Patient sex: M
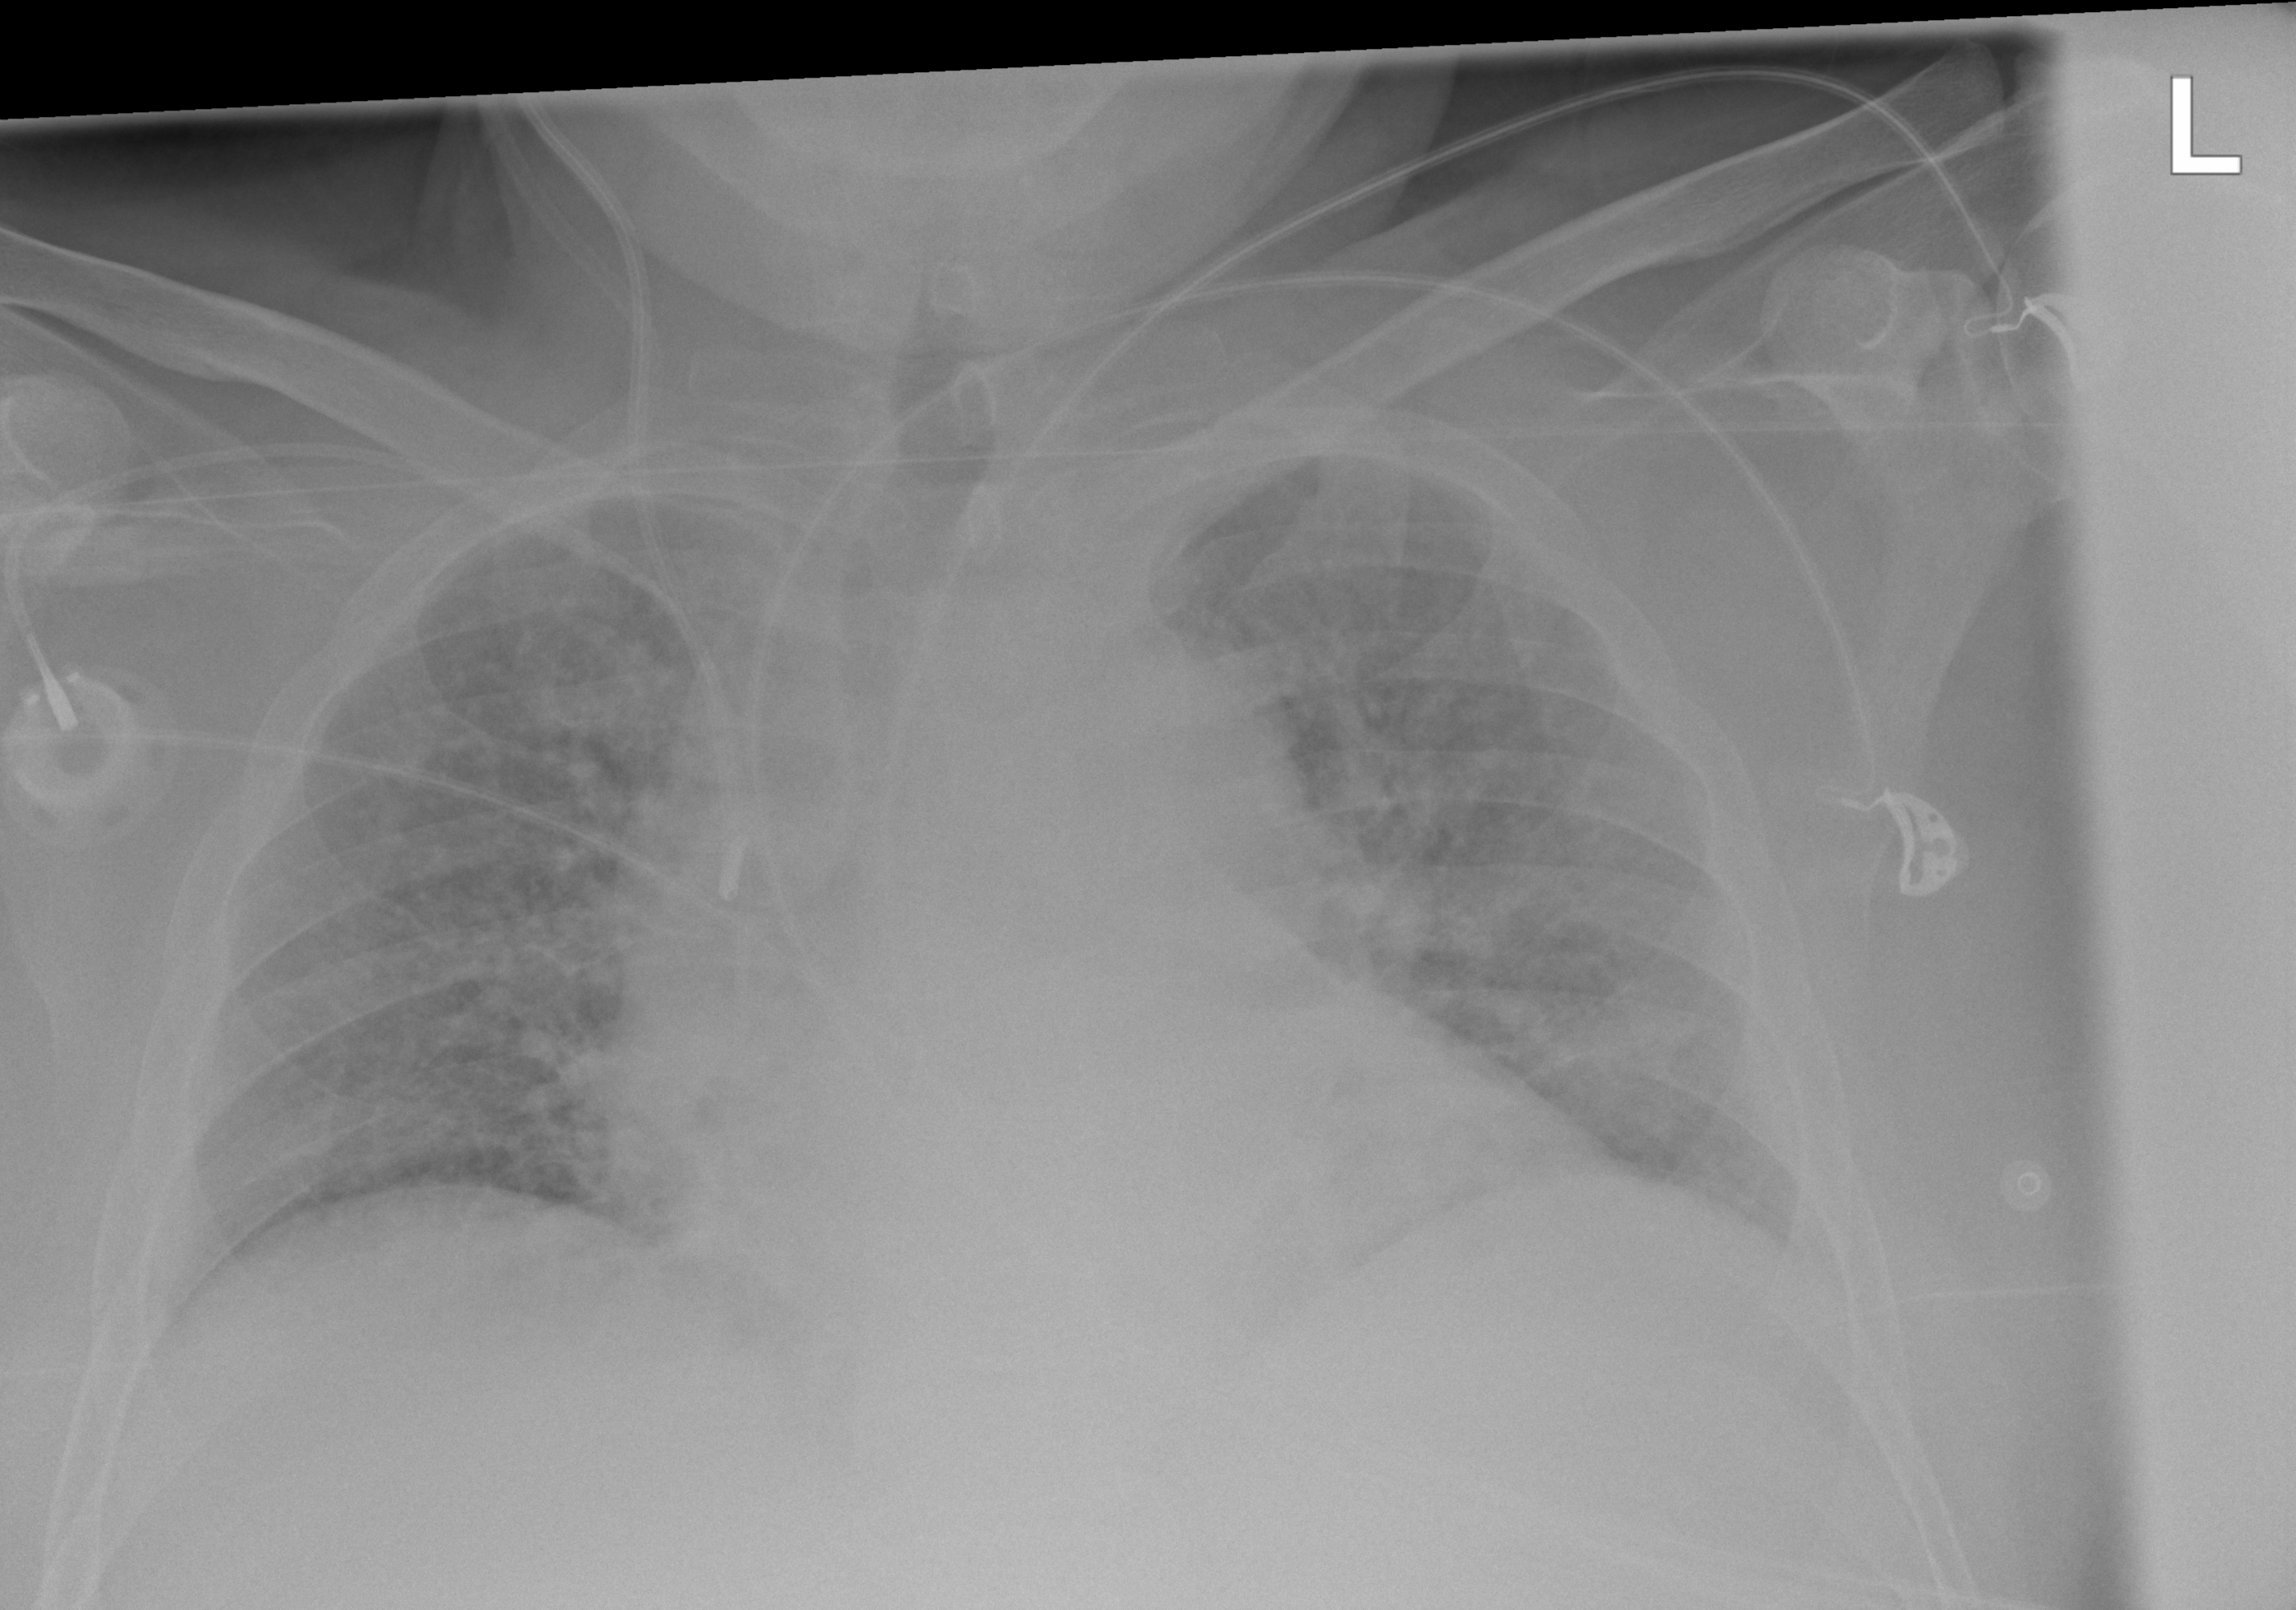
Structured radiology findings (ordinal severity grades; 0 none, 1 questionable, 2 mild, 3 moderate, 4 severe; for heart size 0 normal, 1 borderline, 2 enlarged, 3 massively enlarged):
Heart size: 2
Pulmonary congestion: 2
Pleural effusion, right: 0
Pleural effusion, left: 0
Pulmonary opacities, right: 2
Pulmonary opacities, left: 2
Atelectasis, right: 2
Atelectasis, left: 2